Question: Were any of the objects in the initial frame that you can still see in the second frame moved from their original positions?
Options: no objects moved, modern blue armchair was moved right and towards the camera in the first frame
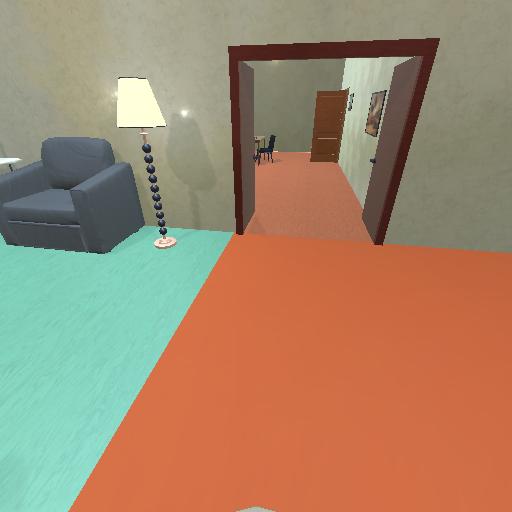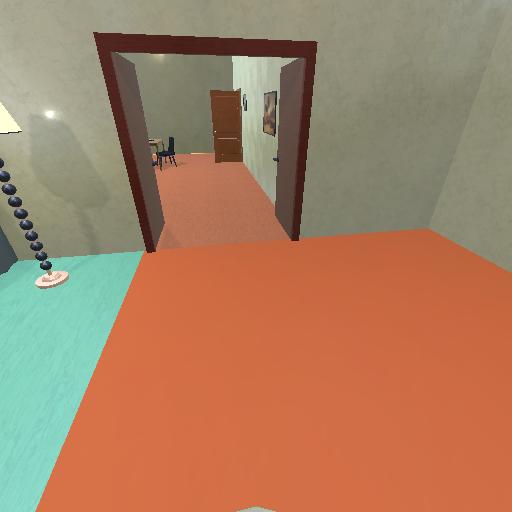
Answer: no objects moved